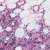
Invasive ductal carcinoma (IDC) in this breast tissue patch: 1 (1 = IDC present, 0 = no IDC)